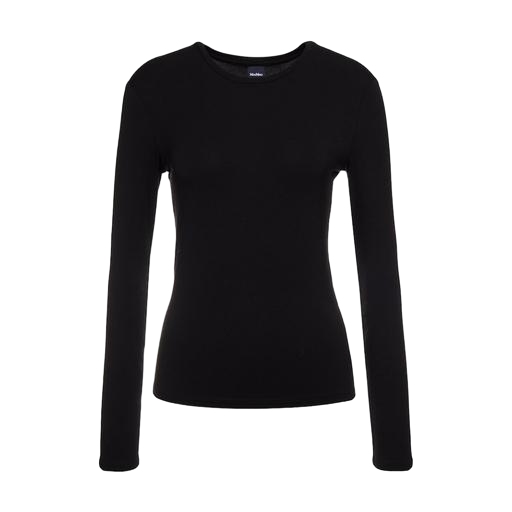
long-sleeve top, long sleeve tee, black round neck long sleeve t-shirt, white background